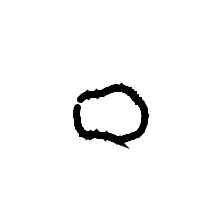
Shape: circle